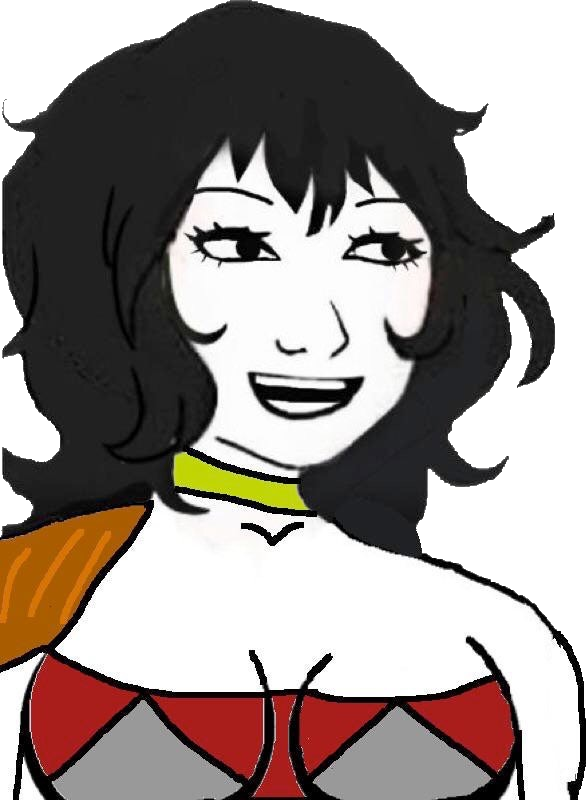
Label: 5_Doomer_Girl